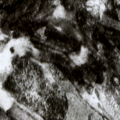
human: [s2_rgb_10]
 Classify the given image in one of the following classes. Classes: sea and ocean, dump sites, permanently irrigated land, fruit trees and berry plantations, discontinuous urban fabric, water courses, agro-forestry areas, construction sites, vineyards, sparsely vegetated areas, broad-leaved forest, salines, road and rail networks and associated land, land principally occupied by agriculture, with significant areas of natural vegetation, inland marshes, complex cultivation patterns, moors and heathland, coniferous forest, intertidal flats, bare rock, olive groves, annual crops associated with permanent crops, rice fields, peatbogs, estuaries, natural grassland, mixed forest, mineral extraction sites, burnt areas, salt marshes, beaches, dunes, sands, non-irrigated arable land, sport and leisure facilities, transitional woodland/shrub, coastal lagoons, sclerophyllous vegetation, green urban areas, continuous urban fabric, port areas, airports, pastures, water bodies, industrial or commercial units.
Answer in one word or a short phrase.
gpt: coniferous forest, mixed forest, transitional woodland/shrub, peatbogs